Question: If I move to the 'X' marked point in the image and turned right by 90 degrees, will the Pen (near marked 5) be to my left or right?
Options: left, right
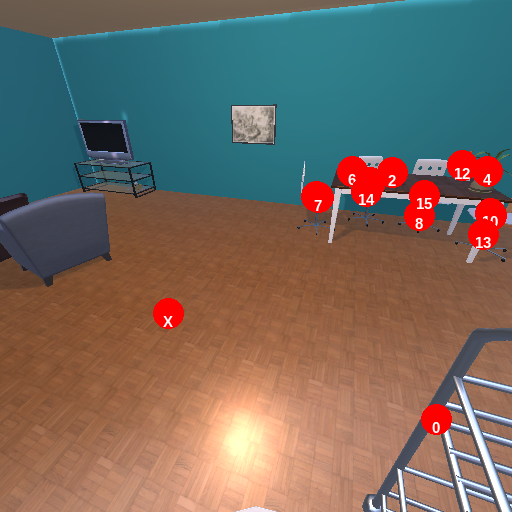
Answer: left